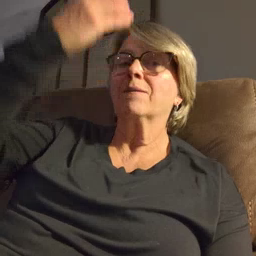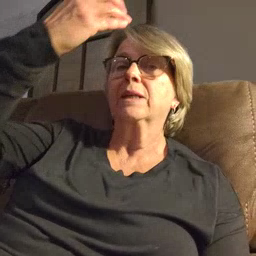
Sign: giraffe